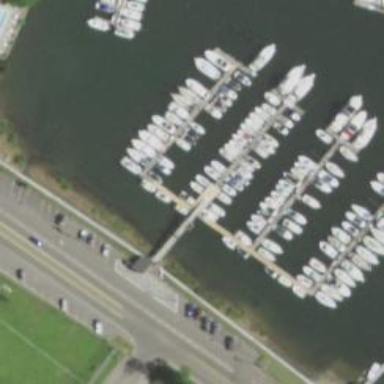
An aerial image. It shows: Pier made for paths.